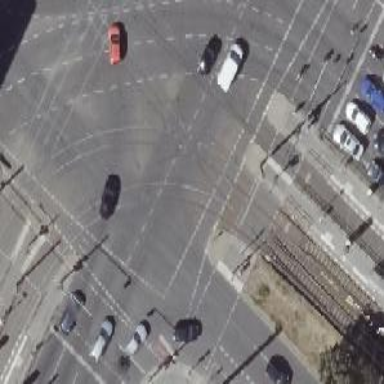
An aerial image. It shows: Traffic island located on footway.